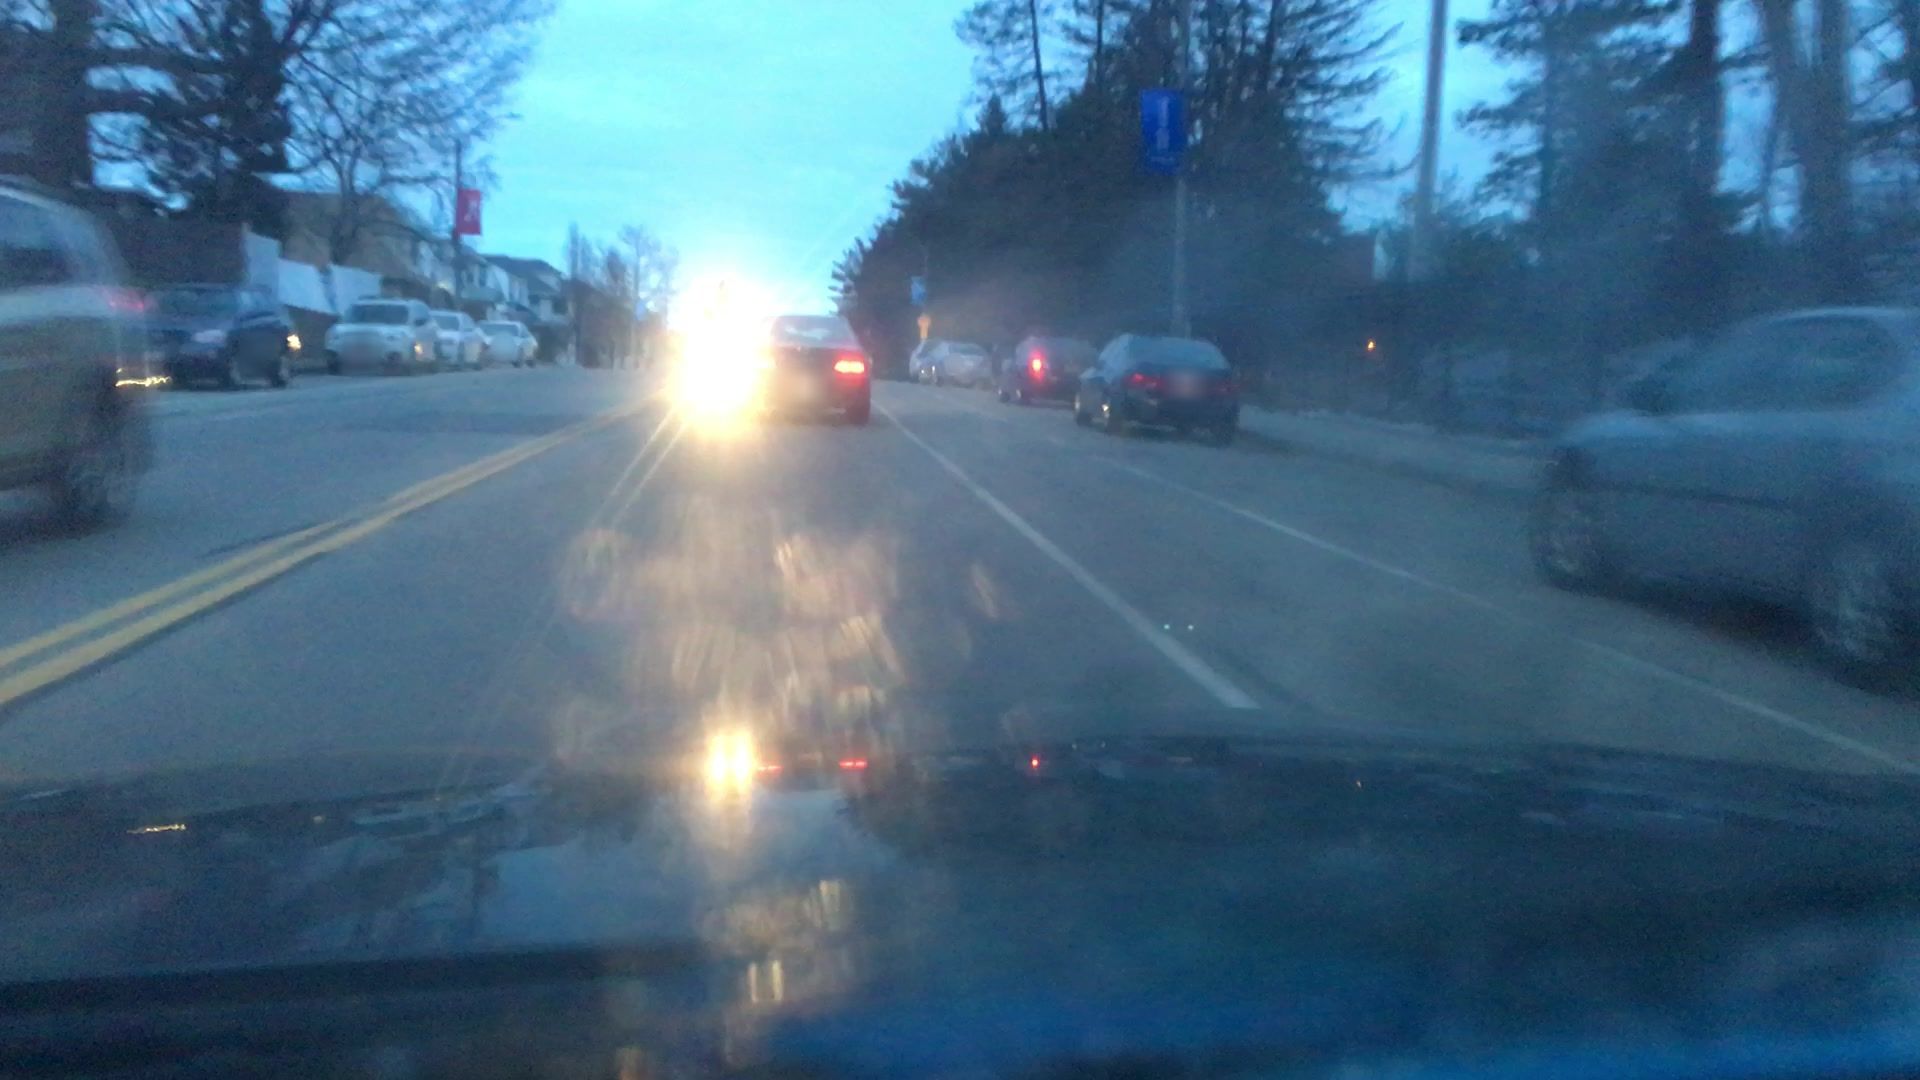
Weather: snowy
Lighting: dusk/dawn
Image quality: slightly poor
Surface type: driving surface
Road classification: primary
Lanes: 4
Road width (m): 22.9
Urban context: urban centre
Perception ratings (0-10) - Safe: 1.05, Lively: 3.69, Beautiful: 3.45, Boring: 2.7, Depressing: 1.07, Wealthy: 6.48